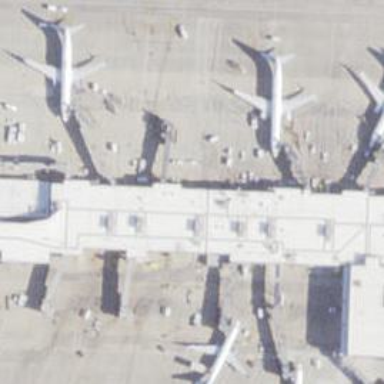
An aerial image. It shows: Airport gate.